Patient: sex M, age 30
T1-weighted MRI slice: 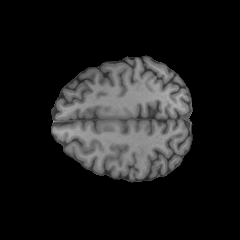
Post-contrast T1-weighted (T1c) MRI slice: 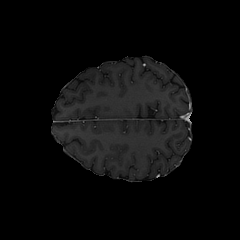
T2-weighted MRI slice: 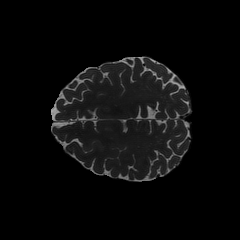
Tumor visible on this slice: no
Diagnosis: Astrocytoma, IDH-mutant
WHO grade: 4